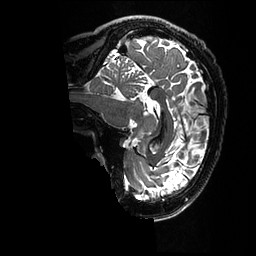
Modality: T2w
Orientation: sagittal
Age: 32
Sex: male
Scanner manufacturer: ge
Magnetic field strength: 3 T
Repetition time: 3.202 s
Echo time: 0.06683 s